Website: walmart
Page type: cart
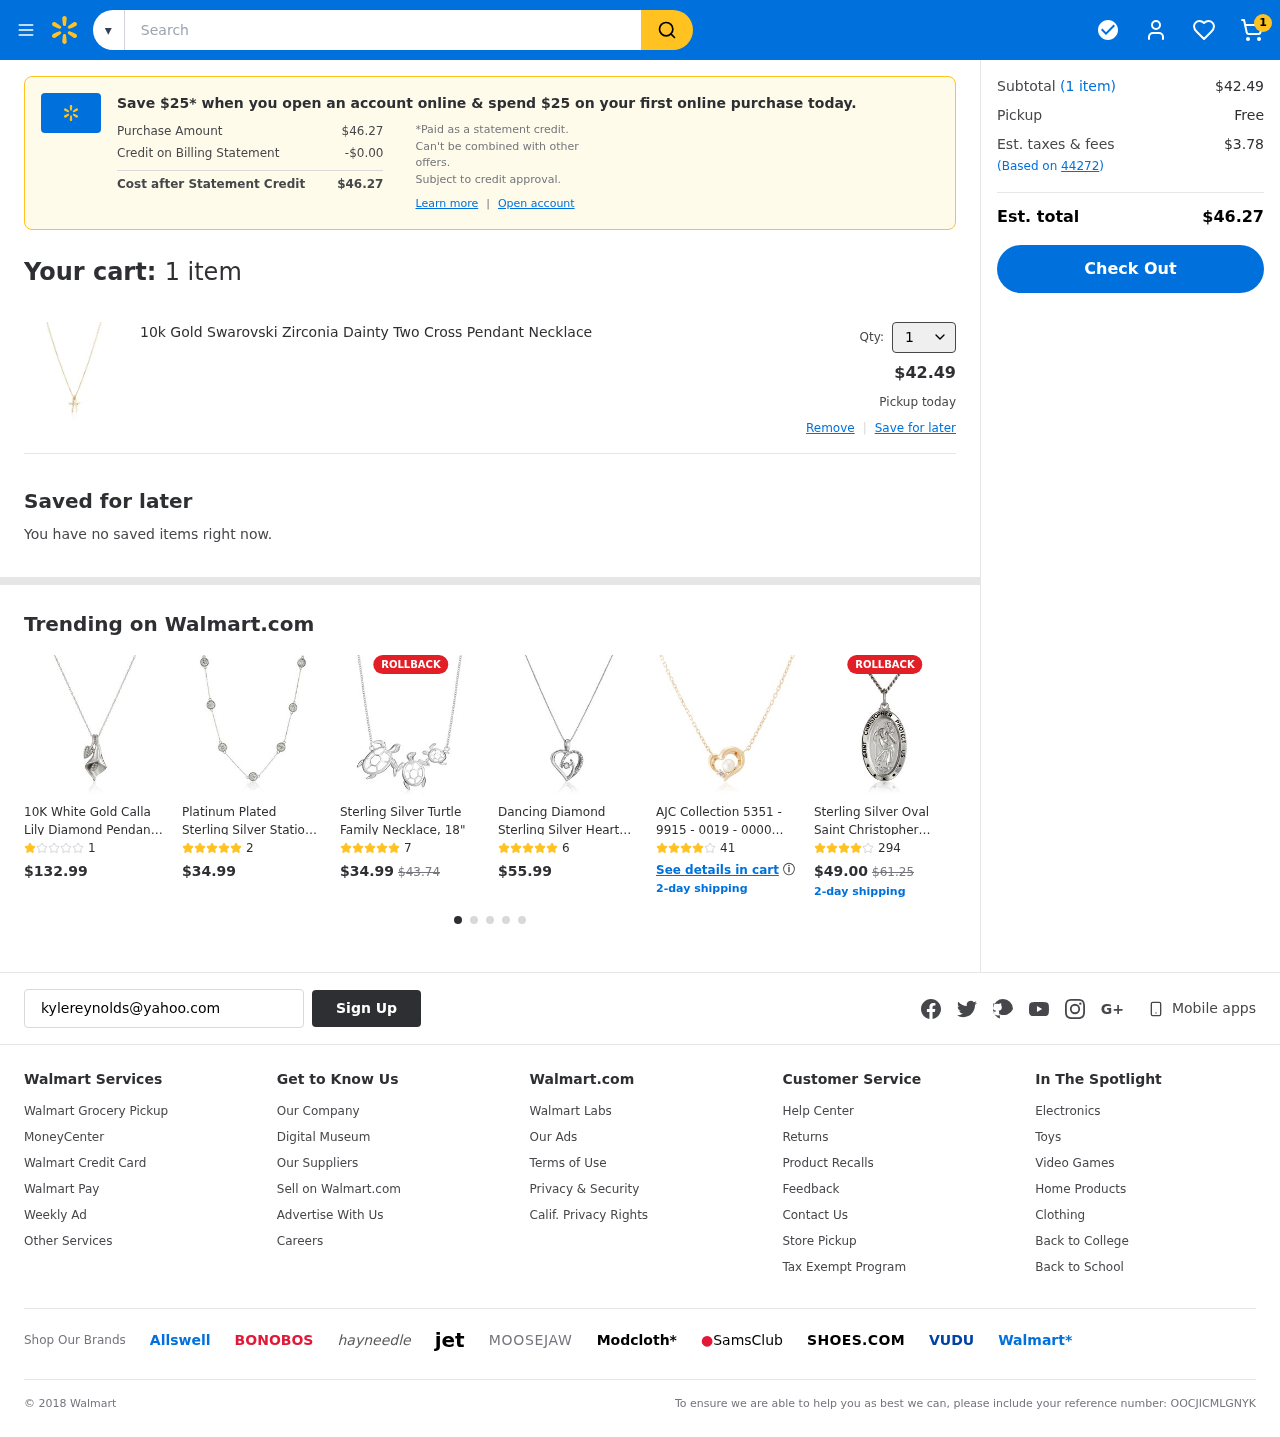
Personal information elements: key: PII_EMAIL
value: kylereynolds@yahoo.com
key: PII_POSTCODE
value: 44272
Product elements: key: PRODUCT1_NAME
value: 10k Gold Swarovski Zirconia Dainty Two Cross Pendant Necklace
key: PRODUCT1_PRICE
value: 42.49
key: PRODUCT1_QUANTITY
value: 1
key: PRODUCT2_NAME
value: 10K White Gold Calla Lily Diamond Pendant Necklace (1/10 cttw, I-J Color, I2-I3 Clarity), 18"
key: PRODUCT2_NUM_RATINGS
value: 1
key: PRODUCT2_PRICE
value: $132.99
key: PRODUCT3_NAME
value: Platinum Plated Sterling Silver Station Necklace set with Swarovski Zirconia (6mm), 18"
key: PRODUCT3_NUM_RATINGS
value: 2
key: PRODUCT3_PRICE
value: $34.99
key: PRODUCT4_NAME
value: Sterling Silver Turtle Family Necklace, 18"
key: PRODUCT4_NUM_RATINGS
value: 7
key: PRODUCT4_PRICE
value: $34.99
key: PRODUCT4_ORIGINAL_PRICE
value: $43.74
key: PRODUCT5_NAME
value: Dancing Diamond Sterling Silver Heart Pendant Necklace (1/10cttw, J-K Color, I2-I3 Clarity), 18"
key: PRODUCT5_NUM_RATINGS
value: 6
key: PRODUCT5_PRICE
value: $55.99
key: PRODUCT6_NAME
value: AJC Collection 5351 - 9915 - 0019 - 0000 Pearl K10 Yellow Gold Heart Motif Necklace
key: PRODUCT6_NUM_RATINGS
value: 41
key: PRODUCT7_NAME
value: Sterling Silver Oval Saint Christopher Medal Necklace with Rhodium Plated Stainless Steel Chain, 20"
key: PRODUCT7_NUM_RATINGS
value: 294
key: PRODUCT7_PRICE
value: $49.00
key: PRODUCT7_ORIGINAL_PRICE
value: $61.25
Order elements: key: ORDER_NUM_ITEMS
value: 1
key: ORDER_TOTAL
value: $46.27
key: ORDER_NUM_ITEMS
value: (1 item)
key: ORDER_NUM_ITEMS
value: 1 item
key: ORDER_SUBTOTAL
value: $42.49
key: ORDER_TAX
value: $3.78
Search elements: key: HEADER_SEARCH
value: Search